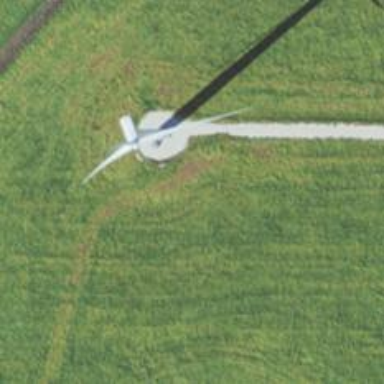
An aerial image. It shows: Wind generator using horizontal axis wind turbines.